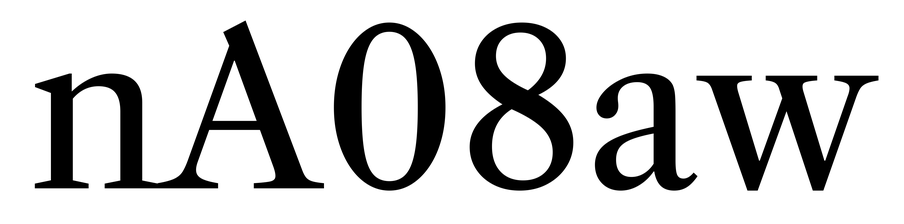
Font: LibreCaslonText_Regular